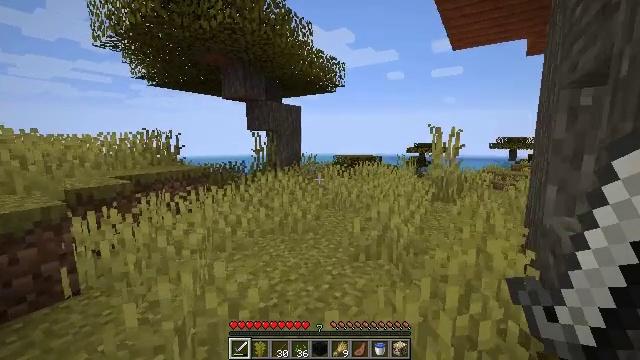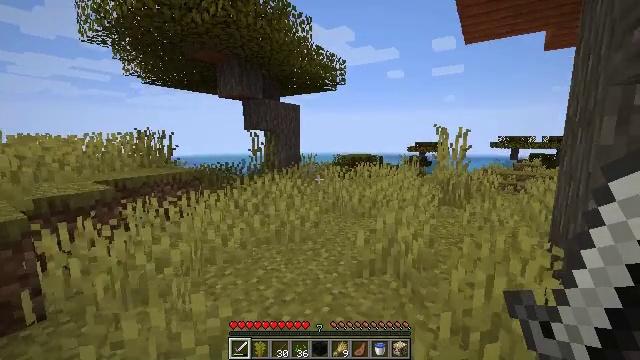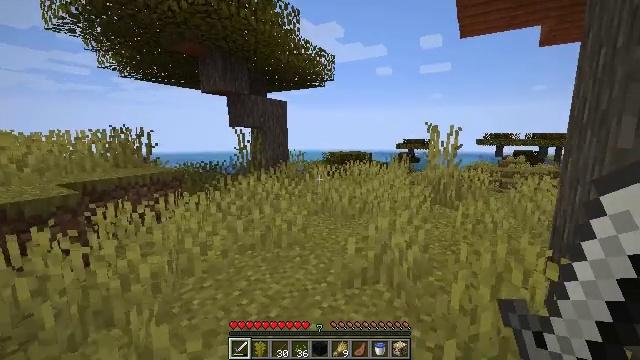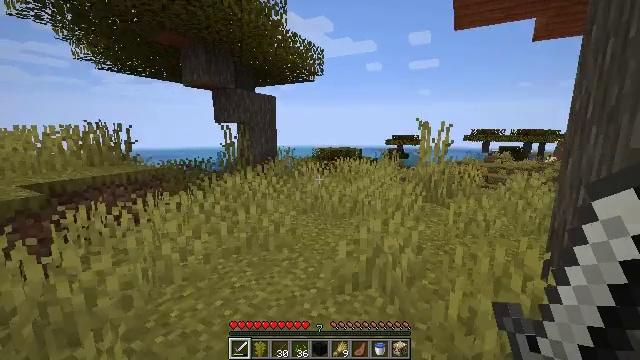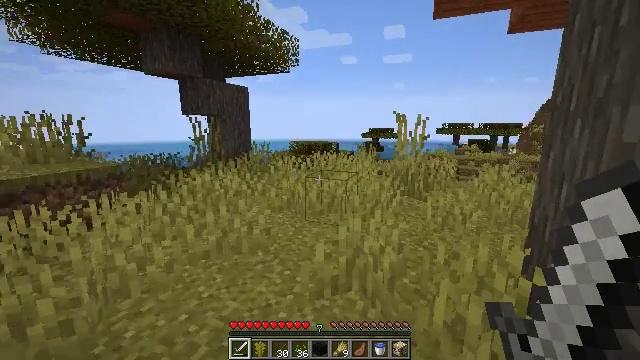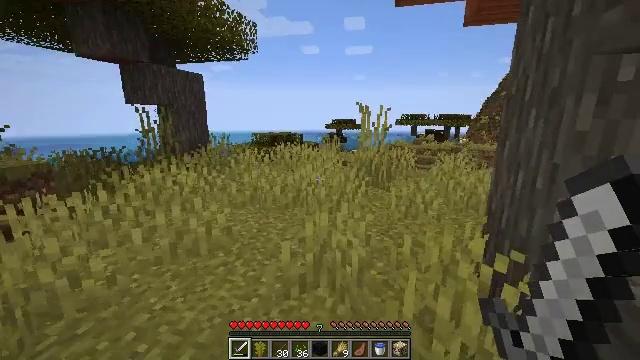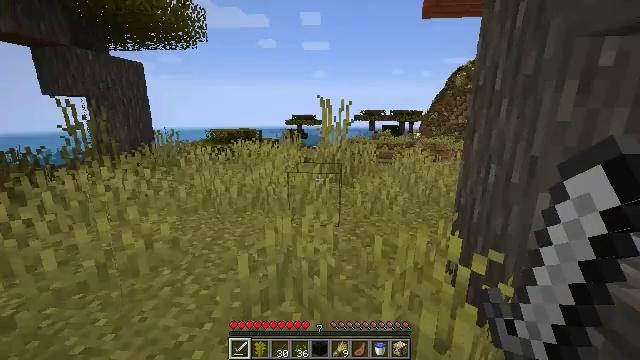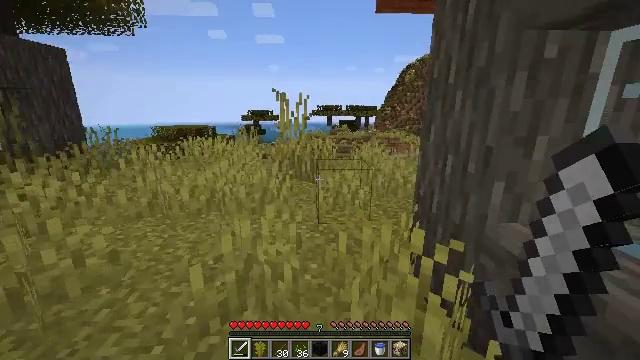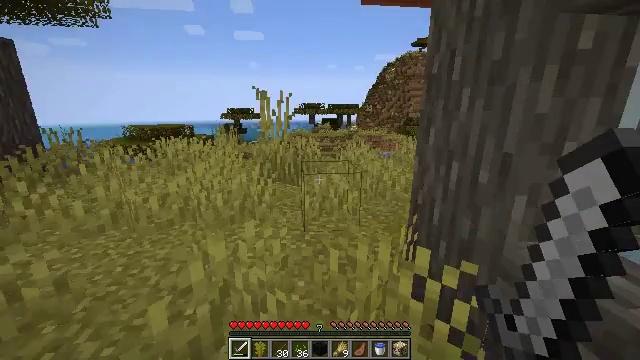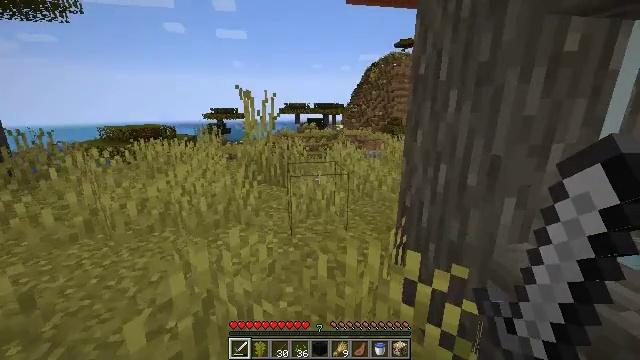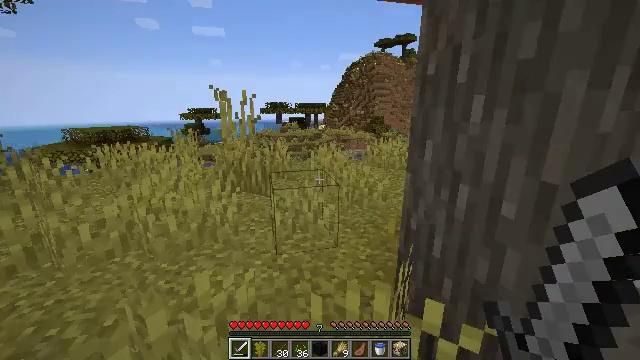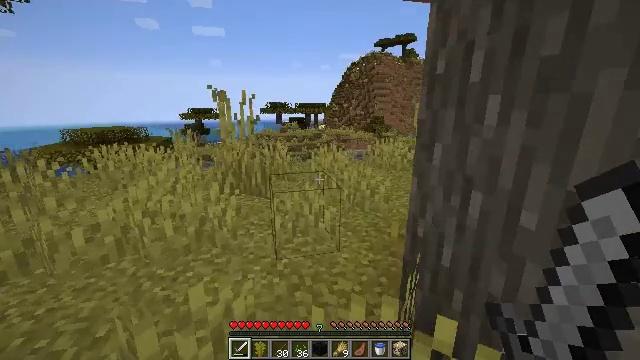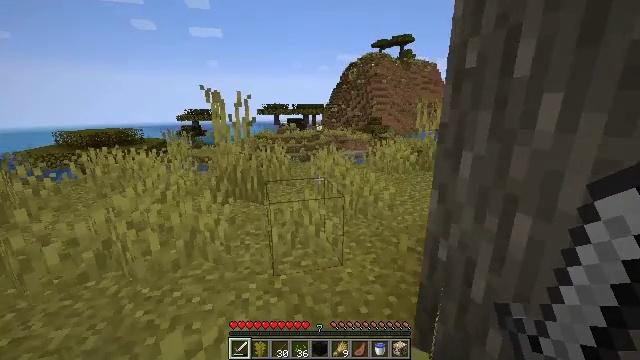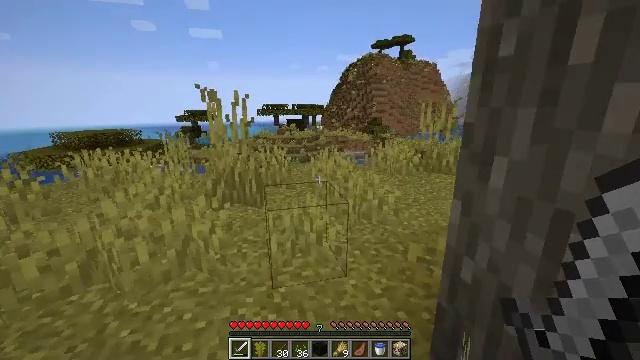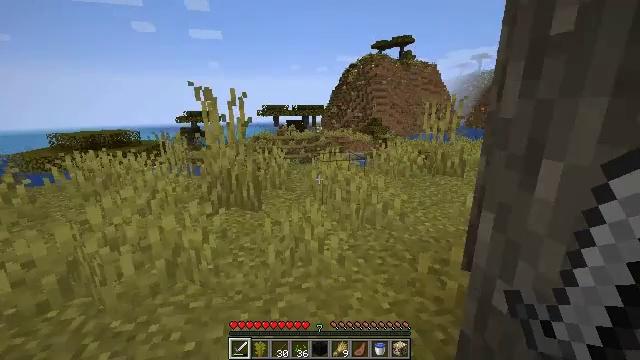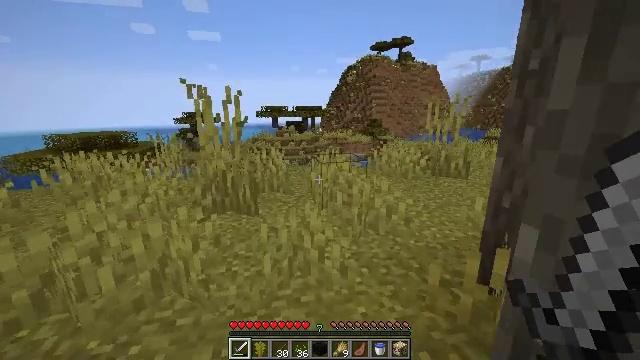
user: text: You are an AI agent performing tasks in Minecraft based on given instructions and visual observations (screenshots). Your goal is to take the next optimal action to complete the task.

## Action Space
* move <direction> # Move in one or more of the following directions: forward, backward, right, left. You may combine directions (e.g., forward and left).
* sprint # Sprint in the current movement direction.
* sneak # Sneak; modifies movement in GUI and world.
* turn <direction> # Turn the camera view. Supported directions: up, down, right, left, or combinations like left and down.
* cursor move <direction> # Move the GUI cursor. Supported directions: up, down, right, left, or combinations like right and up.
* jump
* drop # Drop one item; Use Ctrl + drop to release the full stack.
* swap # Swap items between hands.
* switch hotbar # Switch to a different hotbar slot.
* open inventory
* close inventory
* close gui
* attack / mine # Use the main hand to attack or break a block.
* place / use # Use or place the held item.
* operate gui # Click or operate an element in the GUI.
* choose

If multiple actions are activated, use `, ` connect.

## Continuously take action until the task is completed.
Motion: motion action
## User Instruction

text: Break the hay block to collect it.
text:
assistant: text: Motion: move forward
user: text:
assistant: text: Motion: move forward, turn right
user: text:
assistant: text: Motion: move forward, turn right
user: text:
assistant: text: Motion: move forward, turn right and down
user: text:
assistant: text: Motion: move forward, turn right and down
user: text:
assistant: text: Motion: move forward, turn right and down
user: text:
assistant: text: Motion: move forward, turn right and down
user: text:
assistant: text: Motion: move forward, turn right
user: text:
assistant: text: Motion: move forward, turn right
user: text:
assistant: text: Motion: move forward, turn right
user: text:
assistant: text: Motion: move forward
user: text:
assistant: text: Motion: move forward
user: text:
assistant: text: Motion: move forward
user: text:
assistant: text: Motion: move forward
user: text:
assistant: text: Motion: move forward
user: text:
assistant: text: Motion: move forward
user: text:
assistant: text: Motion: move forward
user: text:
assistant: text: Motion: move forward, turn right
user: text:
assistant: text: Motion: move forward, turn right
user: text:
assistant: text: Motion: move forward, turn right
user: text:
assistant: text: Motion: move forward, turn right
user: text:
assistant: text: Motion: move forward, turn right
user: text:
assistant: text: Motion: move forward, turn right
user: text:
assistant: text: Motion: move forward, turn right
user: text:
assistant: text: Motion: move forward, turn right
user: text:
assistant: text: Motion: move forward, turn right
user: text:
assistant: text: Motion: move forward
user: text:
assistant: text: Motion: move forward
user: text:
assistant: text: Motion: move forward
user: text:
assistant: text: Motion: move forward, turn right